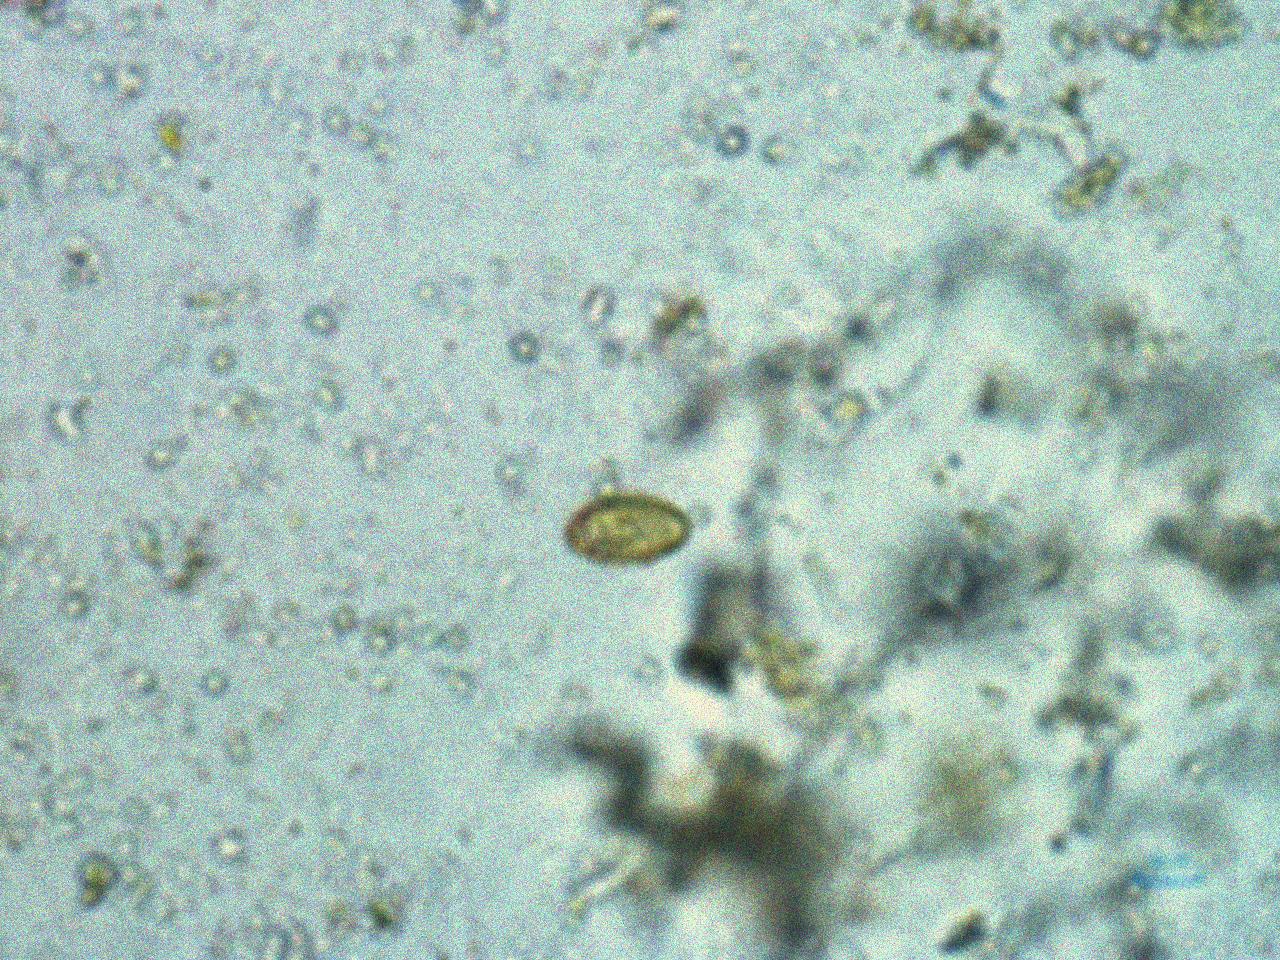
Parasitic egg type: Opisthorchis viverrine